Interaction volume radius: 5 \u00c5
Interaction volume height: 15 \u00c5
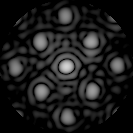
Disorder parameter: 0.2035